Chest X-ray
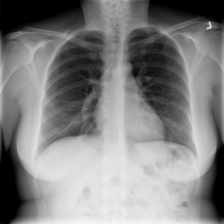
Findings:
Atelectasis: negative
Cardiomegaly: negative
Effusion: negative
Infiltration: negative
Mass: negative
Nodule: negative
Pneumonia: negative
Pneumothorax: negative
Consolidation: negative
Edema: negative
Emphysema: negative
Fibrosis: negative
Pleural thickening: negative
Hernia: negative